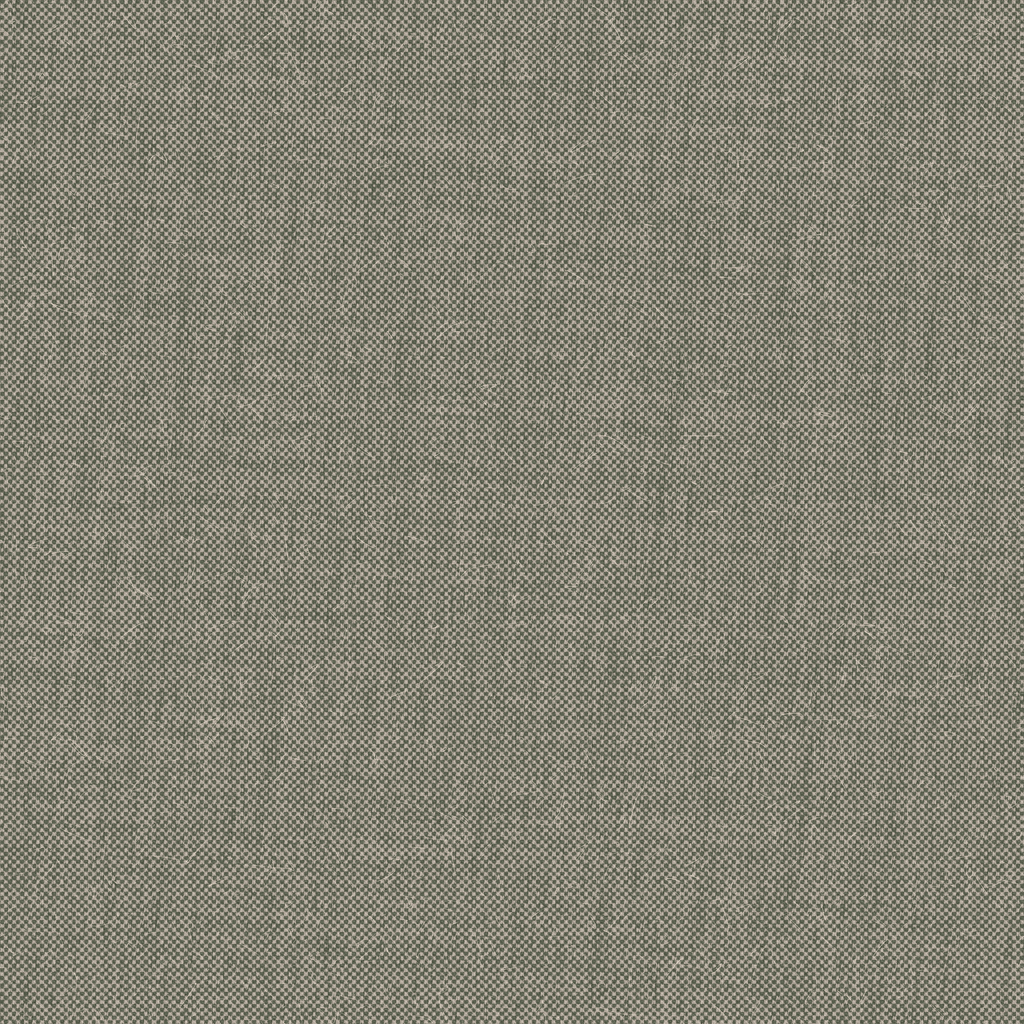
Texture map type: Color